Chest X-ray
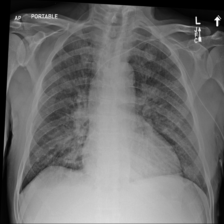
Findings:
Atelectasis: negative
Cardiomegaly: negative
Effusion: negative
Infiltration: positive
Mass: negative
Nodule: negative
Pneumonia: negative
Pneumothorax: negative
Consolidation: negative
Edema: negative
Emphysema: negative
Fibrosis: negative
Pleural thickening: negative
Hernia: negative